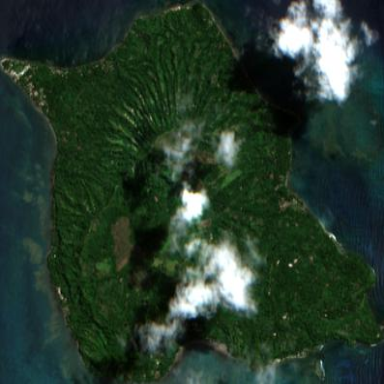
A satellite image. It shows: Island with natural coastline.